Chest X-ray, PA view. Patient: 56 years old, sex F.
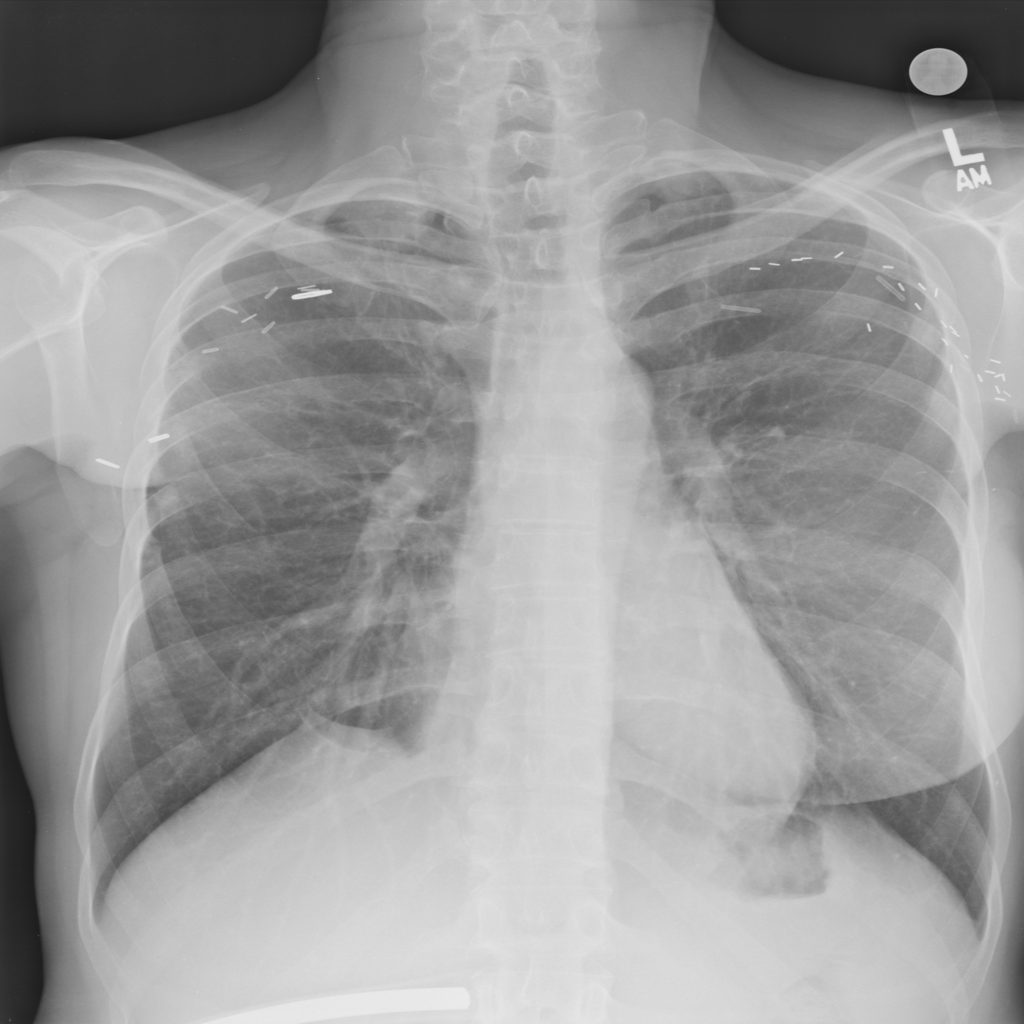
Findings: Infiltration, Mass